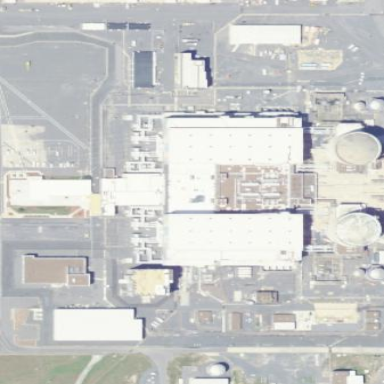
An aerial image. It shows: Nuclear building.